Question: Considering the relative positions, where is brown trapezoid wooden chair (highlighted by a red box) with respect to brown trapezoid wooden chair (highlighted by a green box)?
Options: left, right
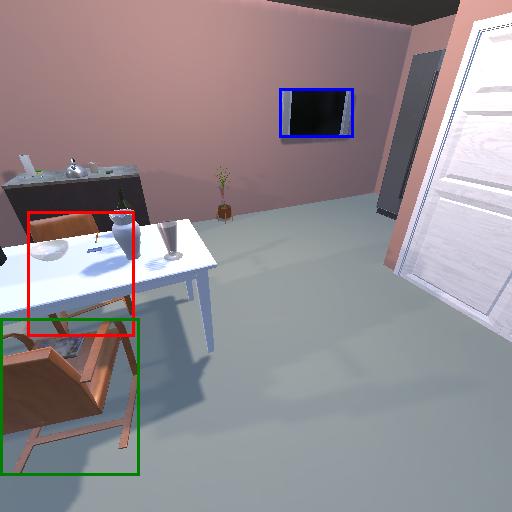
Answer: left